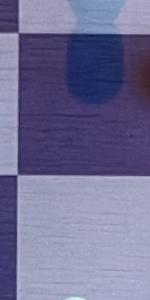
Label: Empty